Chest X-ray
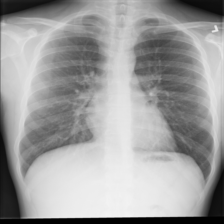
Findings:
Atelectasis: negative
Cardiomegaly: negative
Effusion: negative
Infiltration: negative
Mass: negative
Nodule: negative
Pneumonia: negative
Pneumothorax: negative
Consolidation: negative
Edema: negative
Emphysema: negative
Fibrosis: negative
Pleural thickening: negative
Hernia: negative